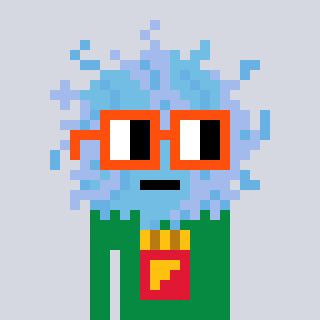
a pixel art character with square orange glasses, a lint-shaped head and a green-colored body on a cool background